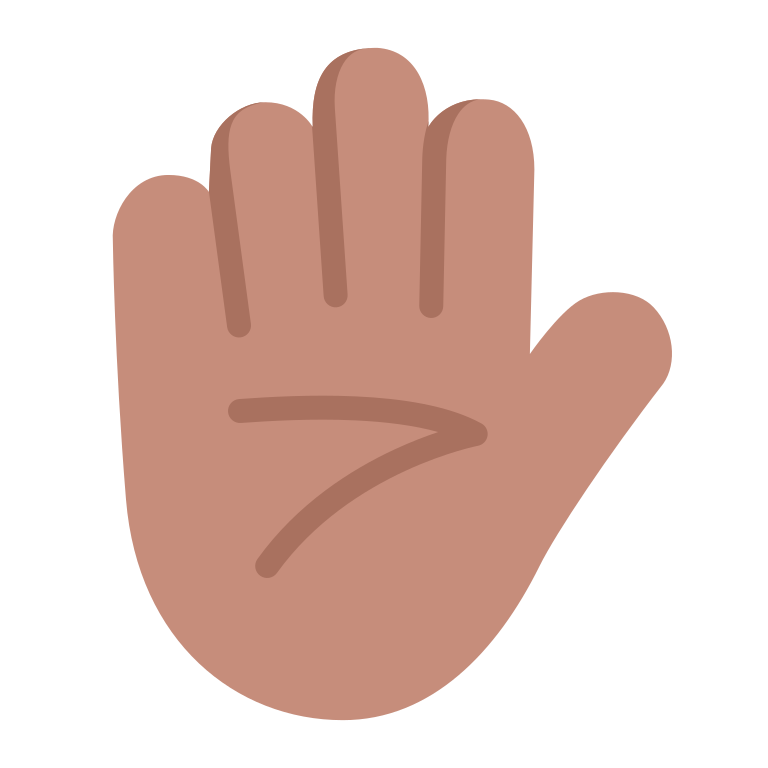
raised hand flat